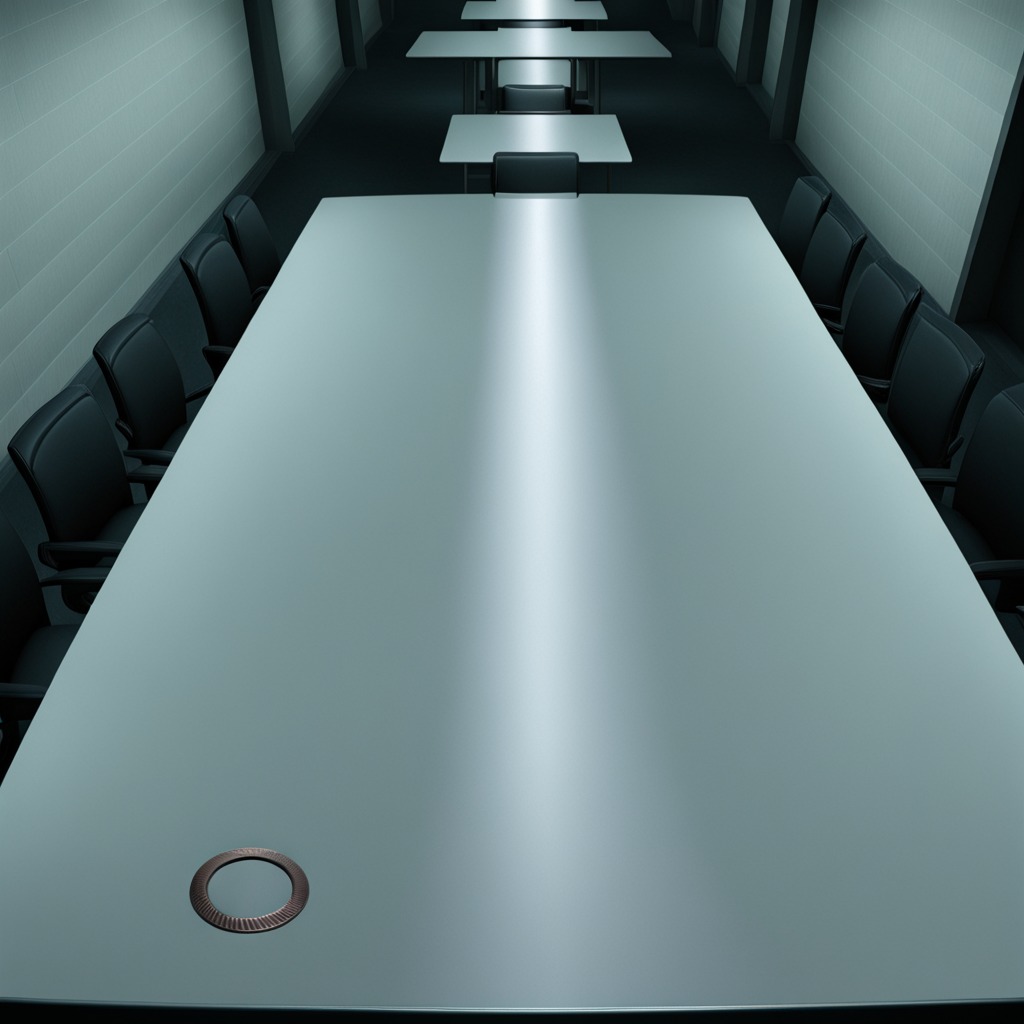
A flat metal washer lies on the clean empty table in a railway signal maintenance room.